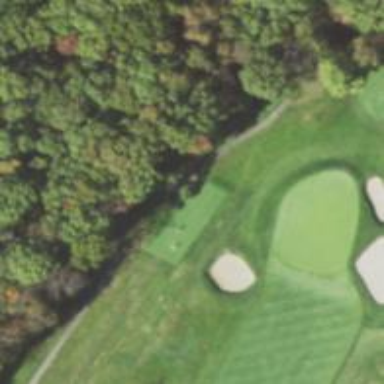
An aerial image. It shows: Pathway for golfing.